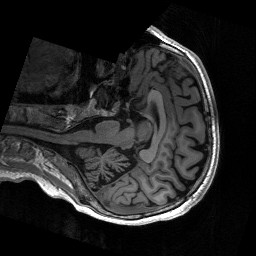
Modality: T1w
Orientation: axial
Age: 28
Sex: male
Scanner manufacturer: siemens
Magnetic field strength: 3 T
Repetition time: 2.53 s
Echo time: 0.00267 s